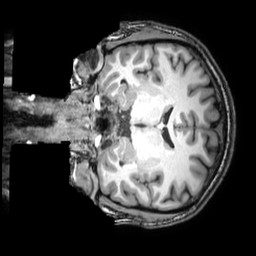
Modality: T1w
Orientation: coronal